Question: I have some tables in my DB with composite keys, see the picture below:

As you can see in this case are 'interest' and 'klists' which have their own 'id' but also has 'kuser' as key also. Doctrine docs says that they support almost every uses case in composite keys but every entity with a composite key cannot use an id generator other than "ASSIGNED". That means the ID fields have to have their values set before you call EntityManager#persist($entity). When I try to define any of the entities related to those tables I got a error because Doctrine doesn't allow to have this:
'''
/**
* @ORM\Id
* @ORM\Column(name="id", type="integer", nullable=false)
* @ORM\GeneratedValue(strategy="AUTO")
*/
protected $id;
/**
* @ORM\Id
* @ORM\ManyToOne(targetEntity="UserBundle\Entity\User", inversedBy="users" )
* @ORM\JoinColumn(name="kuser", referencedColumnName="id")
*/
protected $kuser;
'''
I know that I can run some code using life-cycle callback but don't know how or where so I need some help here, any can tell me or point me in the right path?
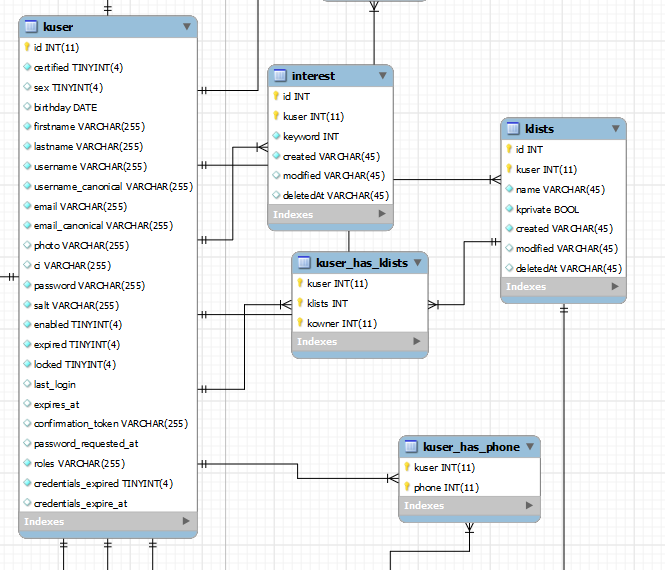
Answer: Back to basics. I'd suggest starting here: <URL>
'''
class KUser
{
/**
* @ORM\Id
* @ORM\Column(name="id", type="integer", nullable=false)
* @ORM\GeneratedValue(strategy="AUTO")
*/
protected $id;
class Interest
{
/**
* @ORM\Id
* @ORM\Column(name="id", type="integer", nullable=false)
* @ORM\GeneratedValue(strategy="AUTO")
*/
protected $id;
/**
* @ORM\ManyToOne(targetEntity="UserBundle\Entity\KUser")
* @ORM\JoinColumn(name="kuser_id", referencedColumnName="id")
*/
protected $kuser;
'''
That is all you need to establish a one-way 'ManyToOne' relation between Interest and KUser. If you need it bi-directional then add an '$interests' property to KUser and set the 'inversedBy' in Interest.kuser
Make sure you understand the simple relations before proceeding.
Doctrine will auto-generate a 'ManyToMany' link table if the link table has no additional properties. Your KUserHasKLists does have additional attributes. So you need to make it an entity and then use 'ManyToOne' relations to link the the other tables. And while technically you could probably still use a composite key here, it's much easier to just define an auto-increment primary key.
'''
class KUserHasKLists
{
/**
* @ORM\Id
* @ORM\Column(name="id", type="integer", nullable=false)
* @ORM\GeneratedValue(strategy="AUTO")
*/
protected $id;
/**
* @ORM\ManyToOne(targetEntity="UserBundle\Entity\KUser")
* @ORM\JoinColumn(name="kuser_id", referencedColumnName="id")
*/
protected $kuser;
/**
* @ORM\ManyToOne(targetEntity="UserBundle\Entity\KList")
* @ORM\JoinColumn(name="klist_id", referencedColumnName="id")
*/
protected $klist;
'''
But again, start with a simple relation and make sure you understand what is happening. Make yourself some functional tests if you are comfortable with phpunit. If not, make yourself a Symfony Command so you can experiment with this stuff from the command line.